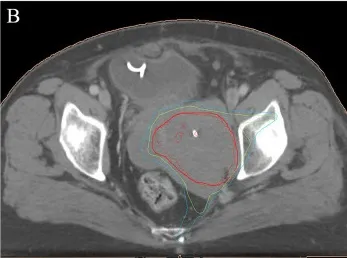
(B) Radiotherapy treatment plan (isodose lines: 30 Gy, 24 Gy, 20 Gy in red, green, light blue respectively).
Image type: radiology (ct)